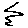
Label: zigzag